Question: I'm wondering what type of data is the like of this:

I want to generate one properly in PHP, because that is the required type of a parameter in a certain JS function.
Is it a string, array, object?
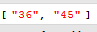
Answer: That's an array of strings. You can generate one in PHP using <URL>:
'''
echo json_encode(array("36", "45"));
// => ["36", "45"]
'''